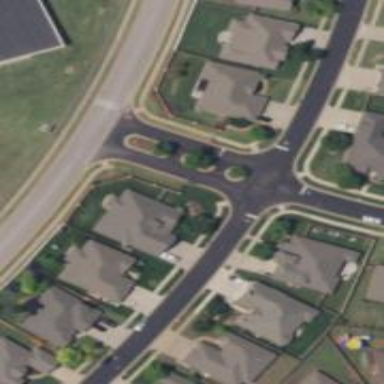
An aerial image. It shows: Residential road.